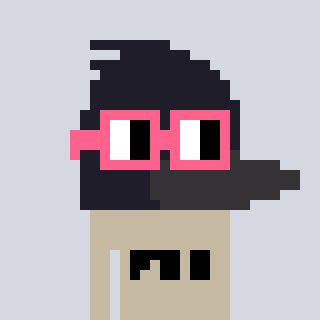
a pixel art character with square pink glasses, a raven-shaped head and a bege-colored body on a cool background